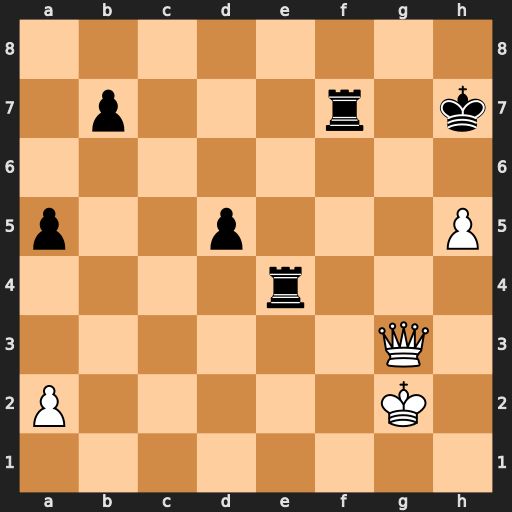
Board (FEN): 8/1p3r1k/8/p2p3P/4r3/6Q1/P5K1/8
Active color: w
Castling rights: -
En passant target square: -
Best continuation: Qg6+ Kh8 Qxf7